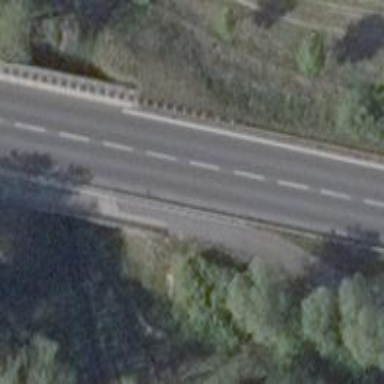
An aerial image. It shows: Asphalt road on secondary bridge.